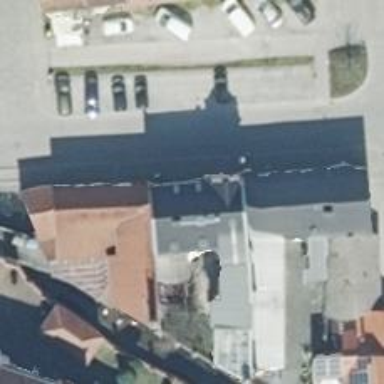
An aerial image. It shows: Bakery.